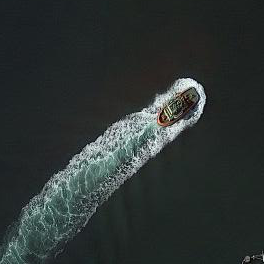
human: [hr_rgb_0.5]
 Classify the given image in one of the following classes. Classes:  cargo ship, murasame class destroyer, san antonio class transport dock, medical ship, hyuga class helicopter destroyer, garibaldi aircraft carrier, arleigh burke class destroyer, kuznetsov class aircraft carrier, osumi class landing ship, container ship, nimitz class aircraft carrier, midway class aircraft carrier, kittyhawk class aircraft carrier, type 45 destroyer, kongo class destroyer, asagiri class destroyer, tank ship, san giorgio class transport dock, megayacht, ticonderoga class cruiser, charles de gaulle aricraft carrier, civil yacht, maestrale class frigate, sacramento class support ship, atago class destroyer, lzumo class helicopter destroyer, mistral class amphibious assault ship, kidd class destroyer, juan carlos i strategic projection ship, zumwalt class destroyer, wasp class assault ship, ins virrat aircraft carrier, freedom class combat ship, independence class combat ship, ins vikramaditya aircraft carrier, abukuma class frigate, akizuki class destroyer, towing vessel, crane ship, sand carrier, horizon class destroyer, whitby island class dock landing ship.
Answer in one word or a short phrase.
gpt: Towing vessel